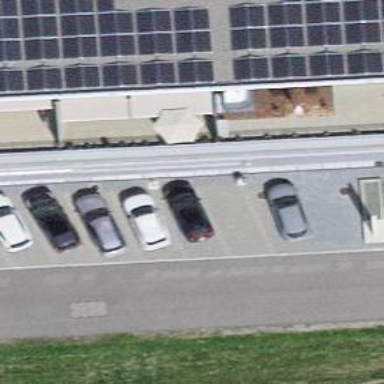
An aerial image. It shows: Charging station.